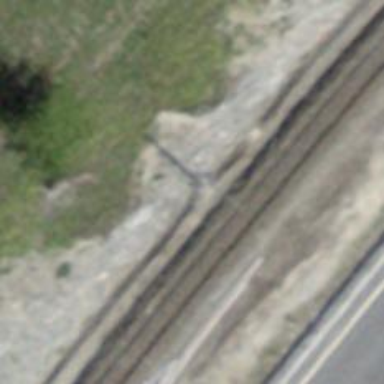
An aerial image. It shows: Power pole.